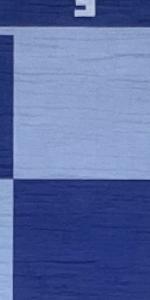
Label: Empty